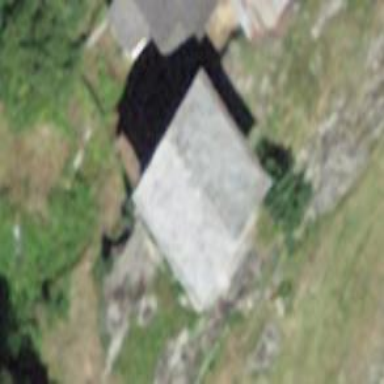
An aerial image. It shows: Hut.